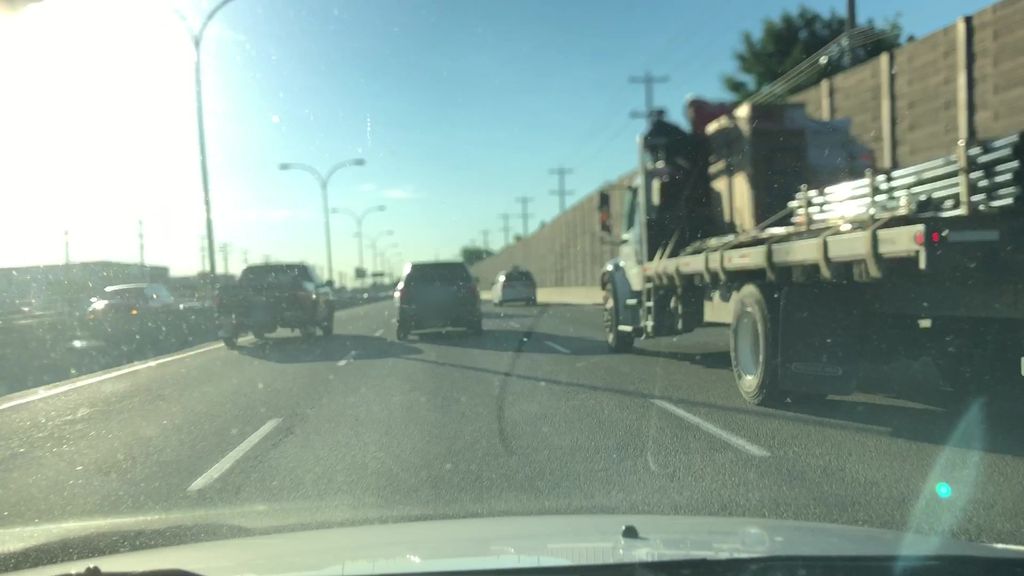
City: edmonton